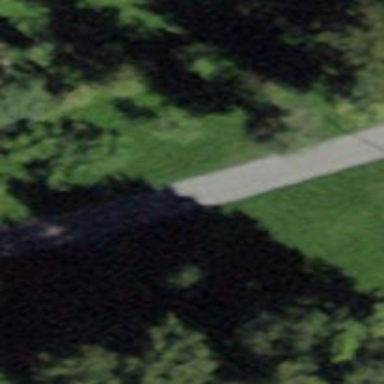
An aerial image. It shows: Brown bench in the vicinity.